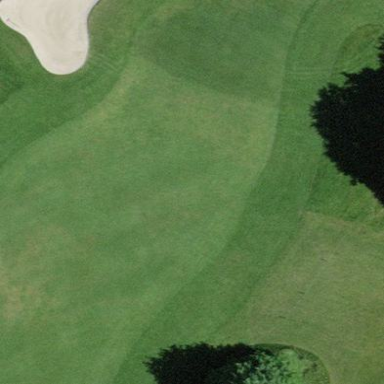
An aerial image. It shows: Grassy area designated as golf fairway.